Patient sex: F
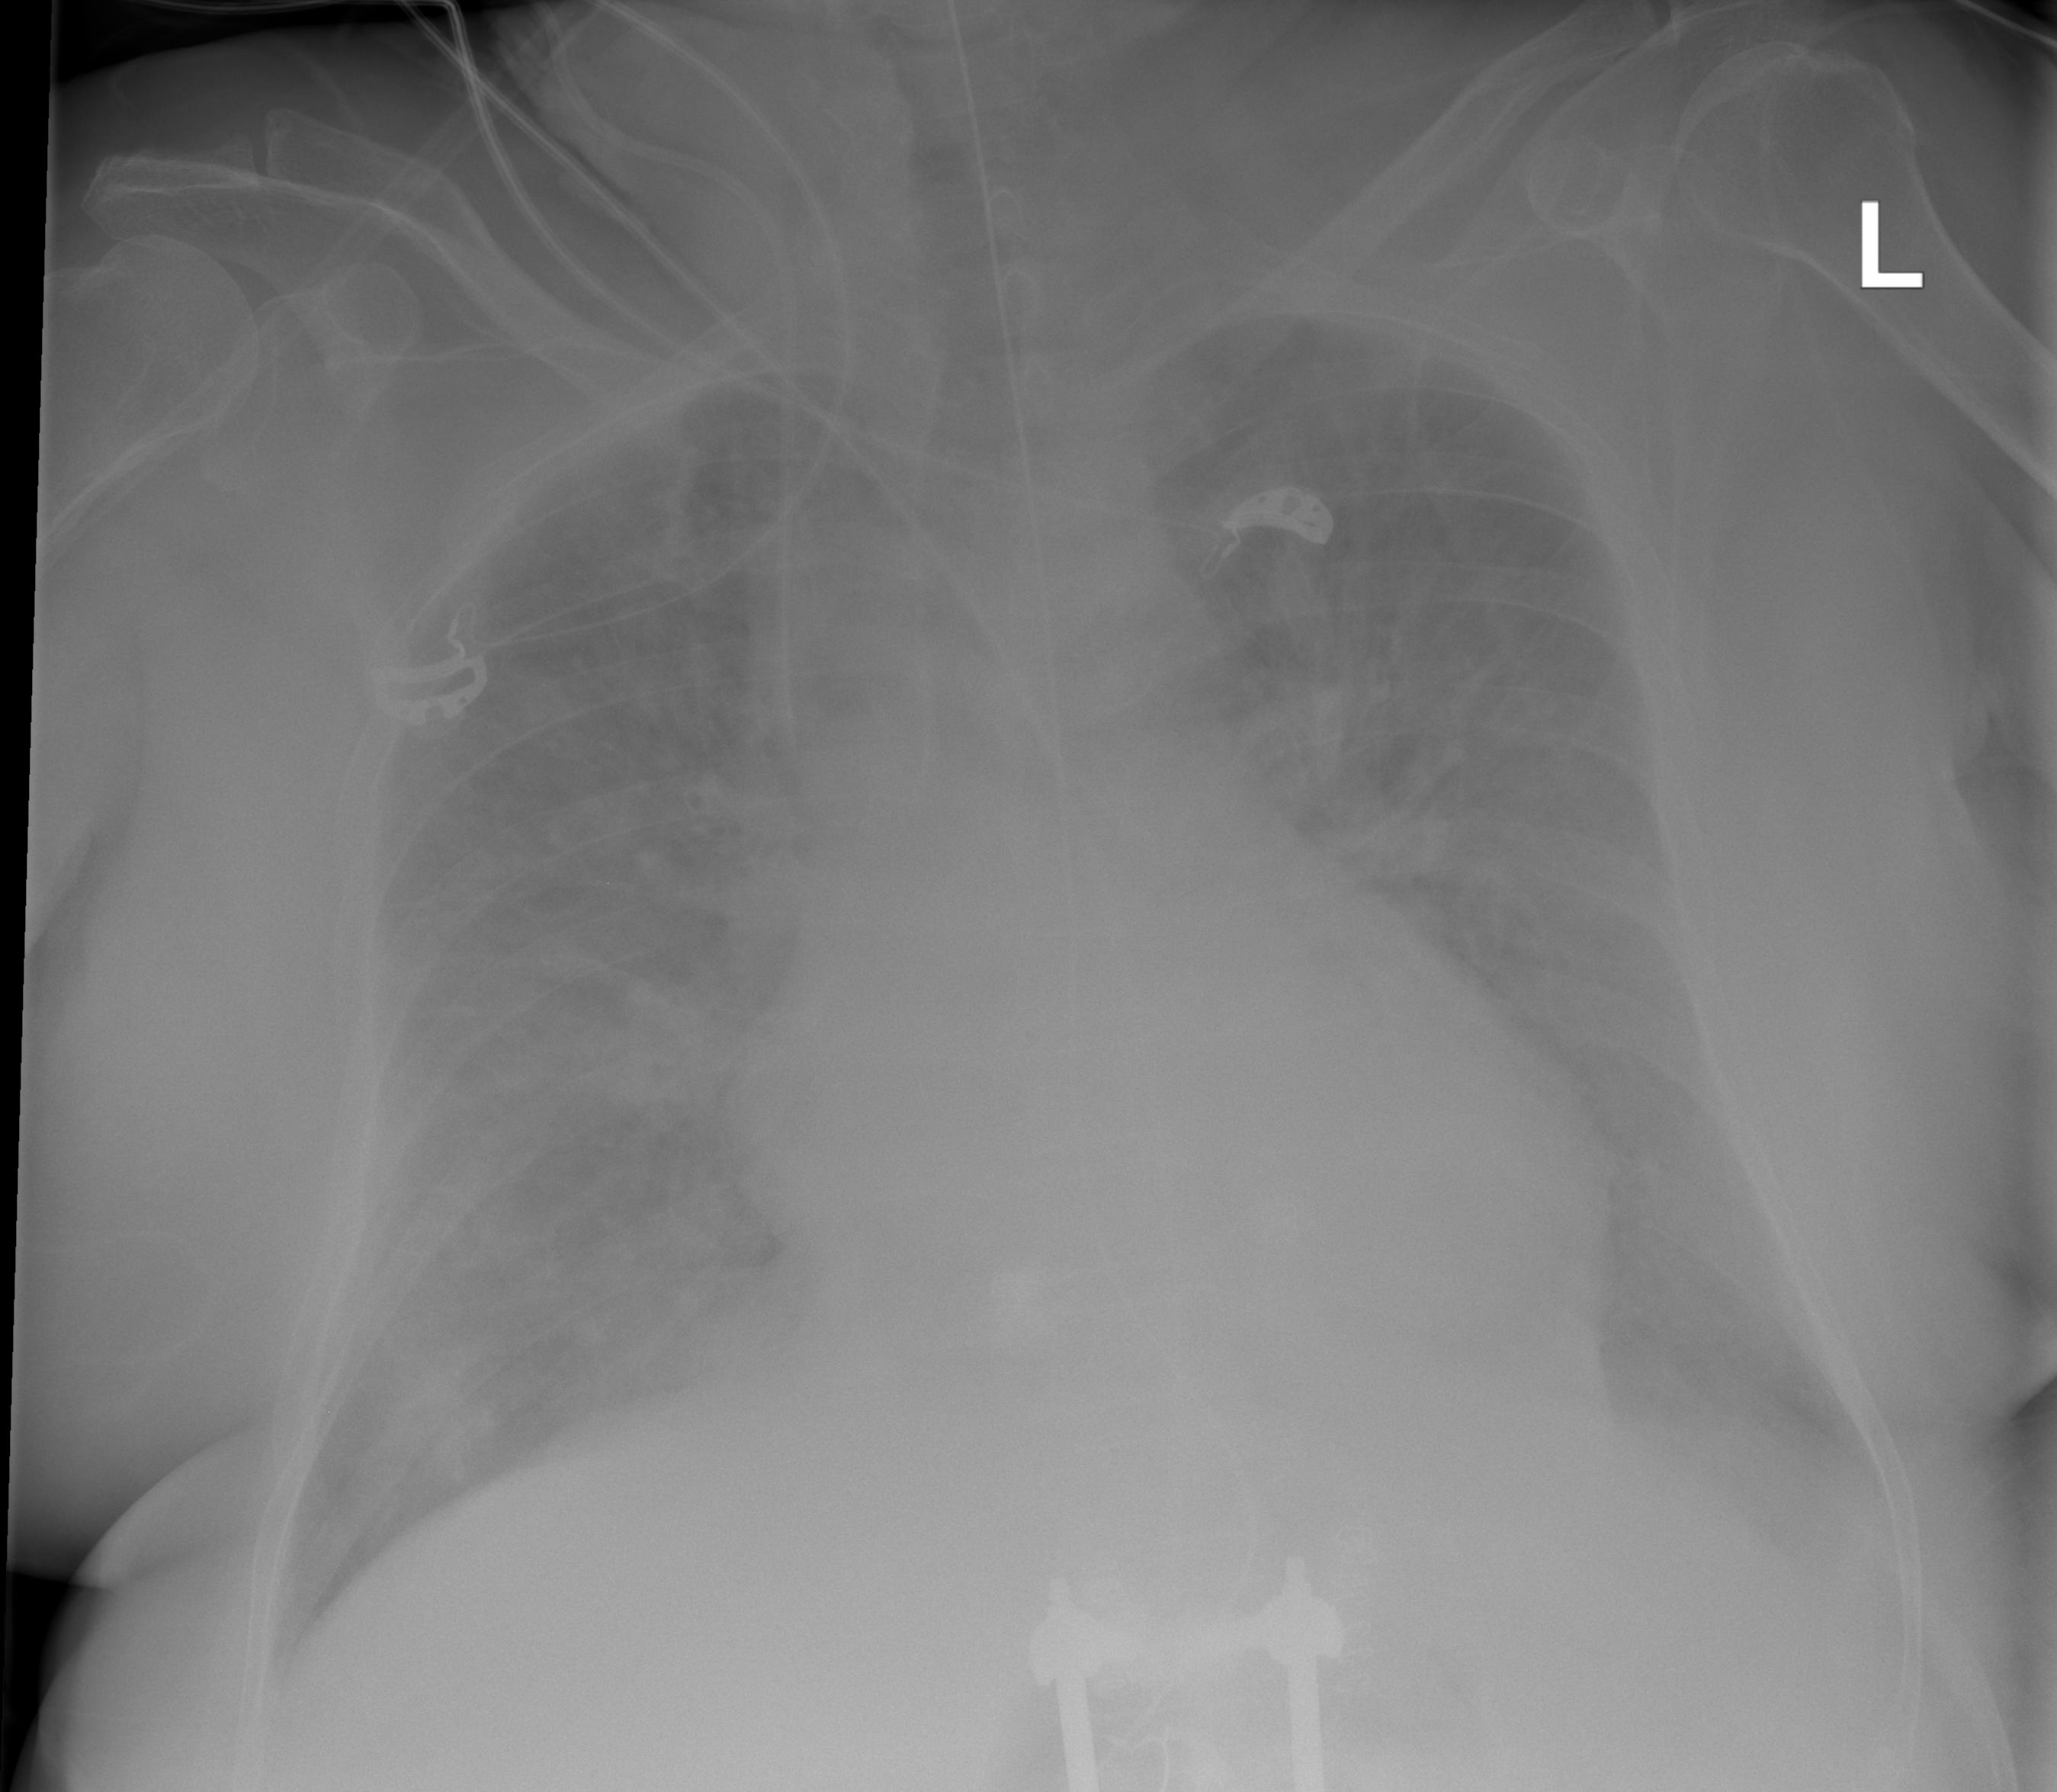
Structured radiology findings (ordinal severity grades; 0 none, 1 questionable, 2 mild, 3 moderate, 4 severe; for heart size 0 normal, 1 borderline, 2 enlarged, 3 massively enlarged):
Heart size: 1
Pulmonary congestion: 3
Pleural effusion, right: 2
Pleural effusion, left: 2
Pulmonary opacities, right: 2
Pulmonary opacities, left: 2
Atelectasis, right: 2
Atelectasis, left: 2